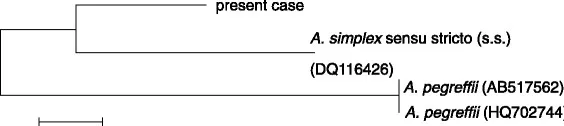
Phylogenetic analysis of Anisakis species based on COX2 sequences (532 bp). Nucleotide sequences were aligned and phylogenetic tree analysis was conducted using the Genetyx ver 11 software.
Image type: chart (chart)